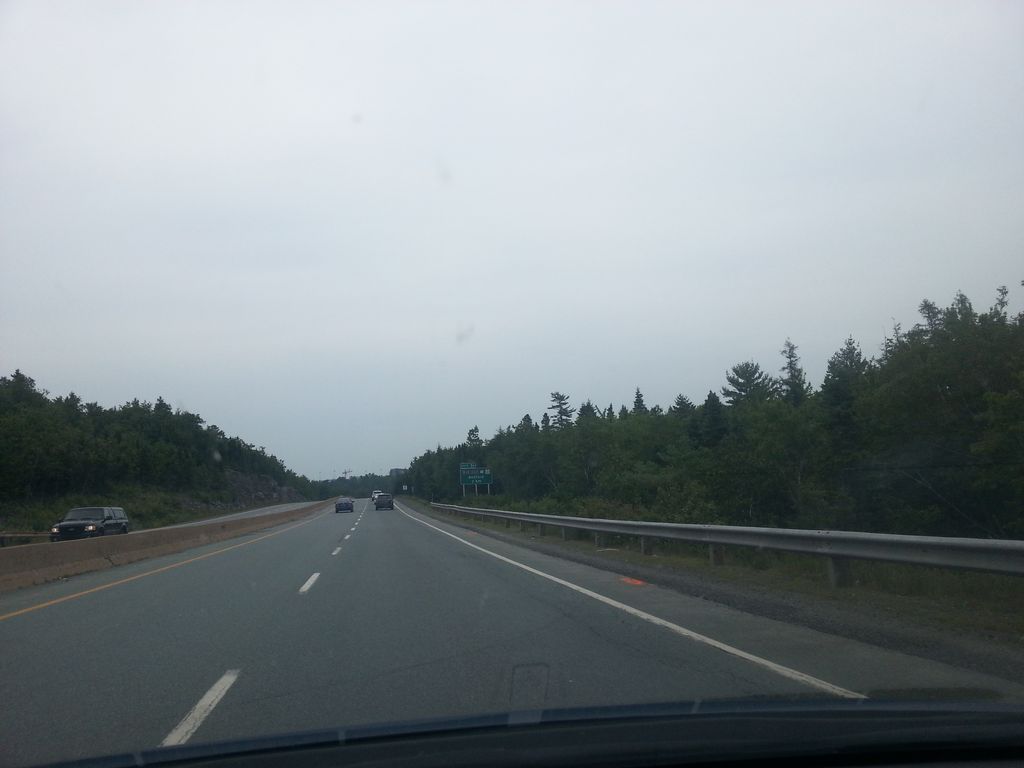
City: halifax